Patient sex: M
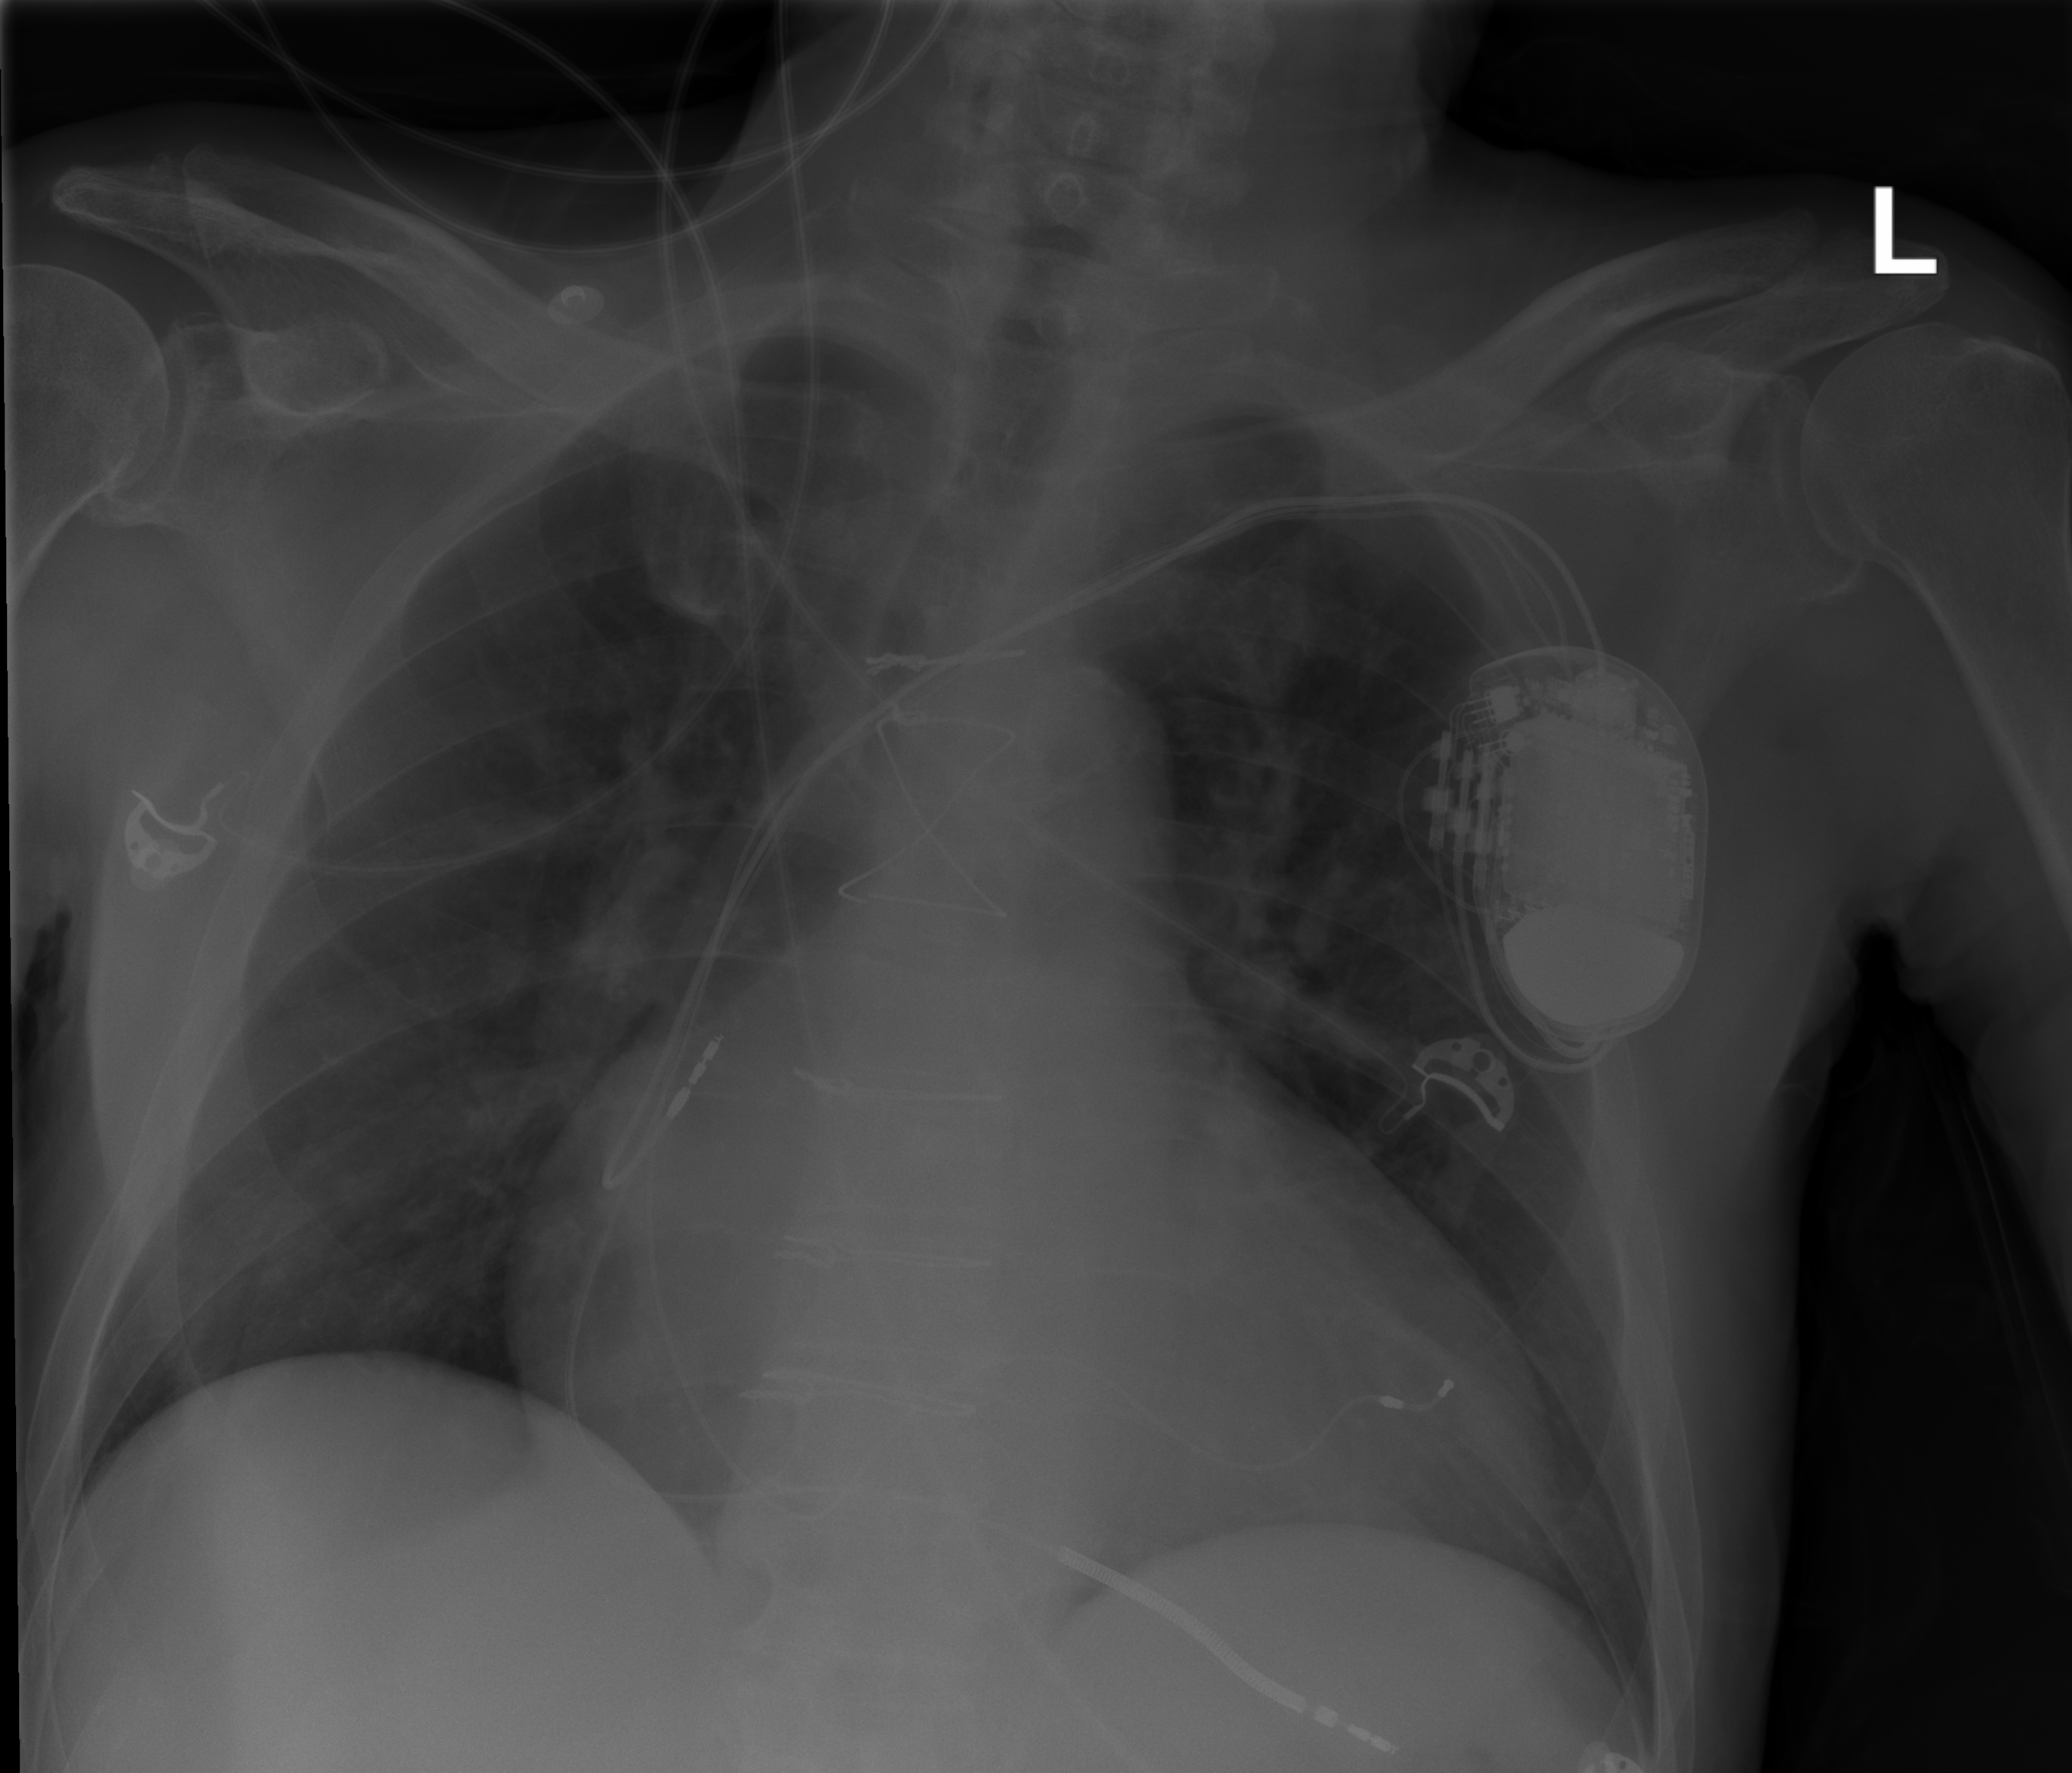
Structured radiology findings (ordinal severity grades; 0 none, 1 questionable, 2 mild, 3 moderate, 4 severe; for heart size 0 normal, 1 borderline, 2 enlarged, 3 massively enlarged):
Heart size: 2
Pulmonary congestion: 2
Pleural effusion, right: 0
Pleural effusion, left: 0
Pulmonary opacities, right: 0
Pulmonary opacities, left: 0
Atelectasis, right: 0
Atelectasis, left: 0